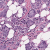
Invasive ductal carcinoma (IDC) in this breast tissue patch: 1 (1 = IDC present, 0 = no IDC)